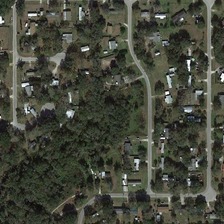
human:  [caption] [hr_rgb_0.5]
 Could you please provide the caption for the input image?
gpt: a lush woods is invading this peaceful residential zone with roads passing through it .

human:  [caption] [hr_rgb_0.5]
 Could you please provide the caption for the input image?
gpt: the forky roads link the villas in the residential .

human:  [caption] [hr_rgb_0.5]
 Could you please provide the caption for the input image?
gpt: the forky roads link the villas in the residential .

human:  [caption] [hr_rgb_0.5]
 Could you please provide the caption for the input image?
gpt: the forky roads link the villas in the residential .

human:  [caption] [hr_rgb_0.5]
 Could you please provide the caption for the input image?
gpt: many buildings and many green plants are in a medium residential area .